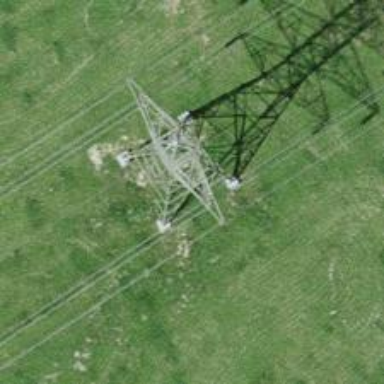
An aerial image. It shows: Power tower.